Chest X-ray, PA view. Patient: 54 years old, sex F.
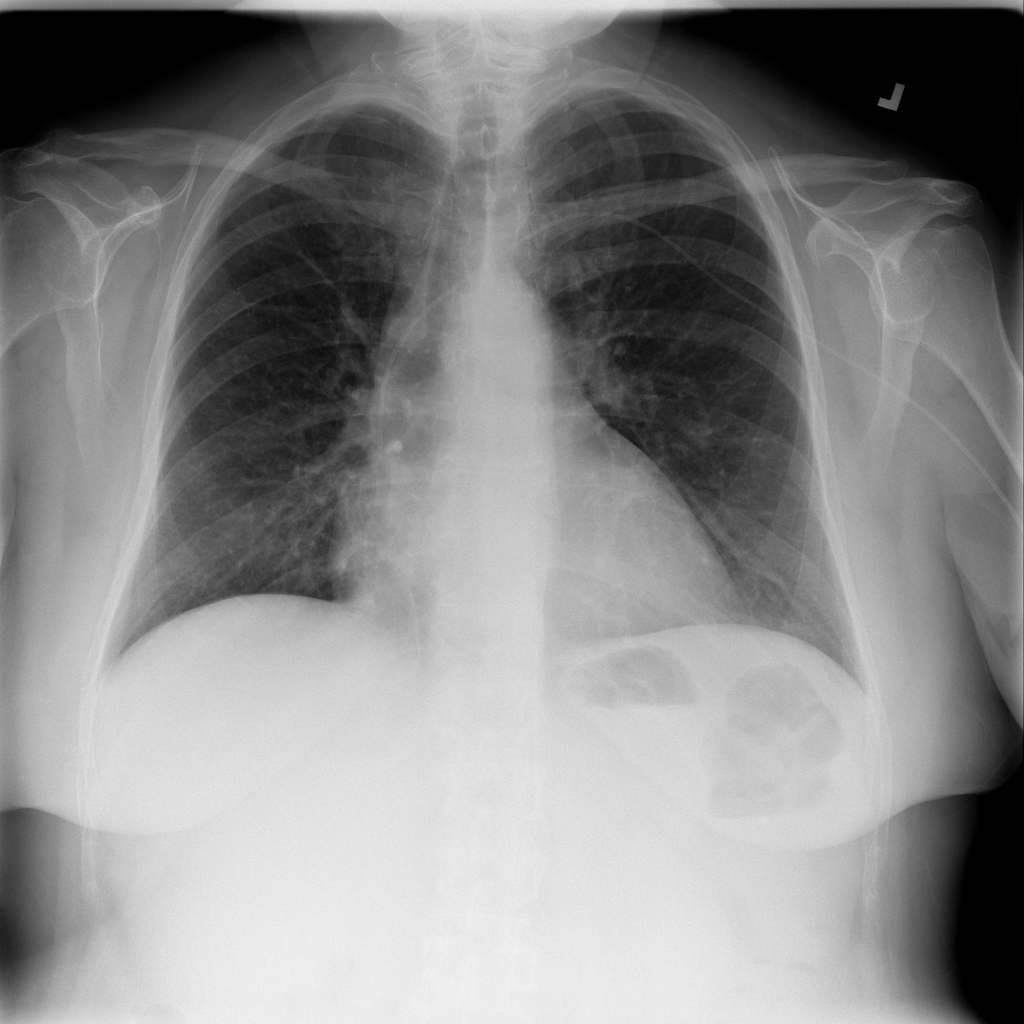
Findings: Infiltration